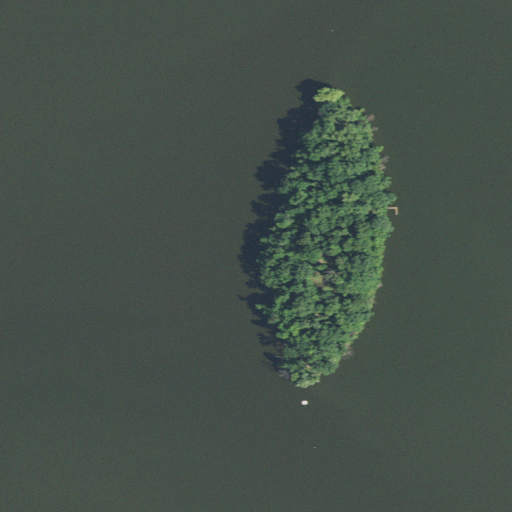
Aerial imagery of island in Wisconsin named Crane Island containing open water, herbaceous wetlands, deciduous forest, and grassland